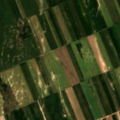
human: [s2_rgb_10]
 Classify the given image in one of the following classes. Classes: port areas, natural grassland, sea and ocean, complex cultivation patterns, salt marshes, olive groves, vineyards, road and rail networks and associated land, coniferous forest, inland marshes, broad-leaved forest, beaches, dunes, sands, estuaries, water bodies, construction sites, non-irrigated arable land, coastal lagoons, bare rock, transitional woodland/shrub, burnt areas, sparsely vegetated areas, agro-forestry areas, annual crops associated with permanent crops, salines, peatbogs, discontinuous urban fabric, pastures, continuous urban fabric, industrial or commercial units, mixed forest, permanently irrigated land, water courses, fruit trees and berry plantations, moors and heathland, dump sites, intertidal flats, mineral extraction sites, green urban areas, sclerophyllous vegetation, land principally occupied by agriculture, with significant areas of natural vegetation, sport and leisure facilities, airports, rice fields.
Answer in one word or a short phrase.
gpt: non-irrigated arable land